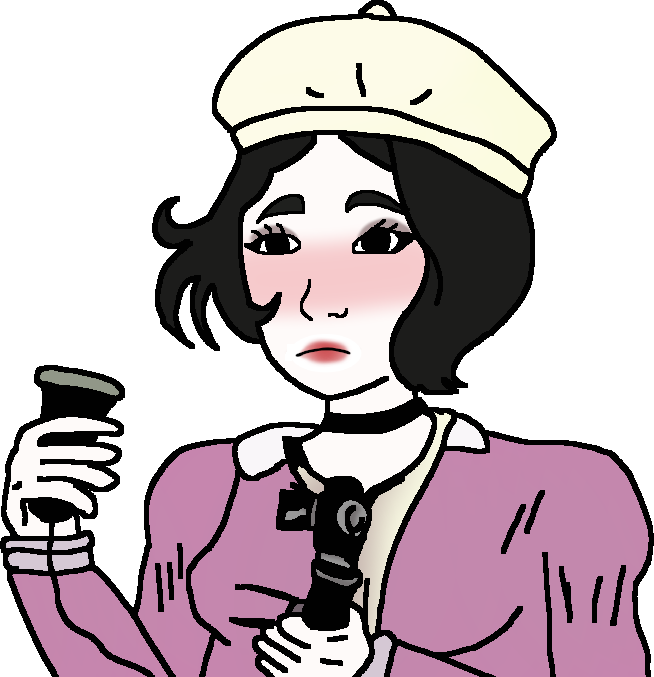
Label: 5_Doomer_Girl